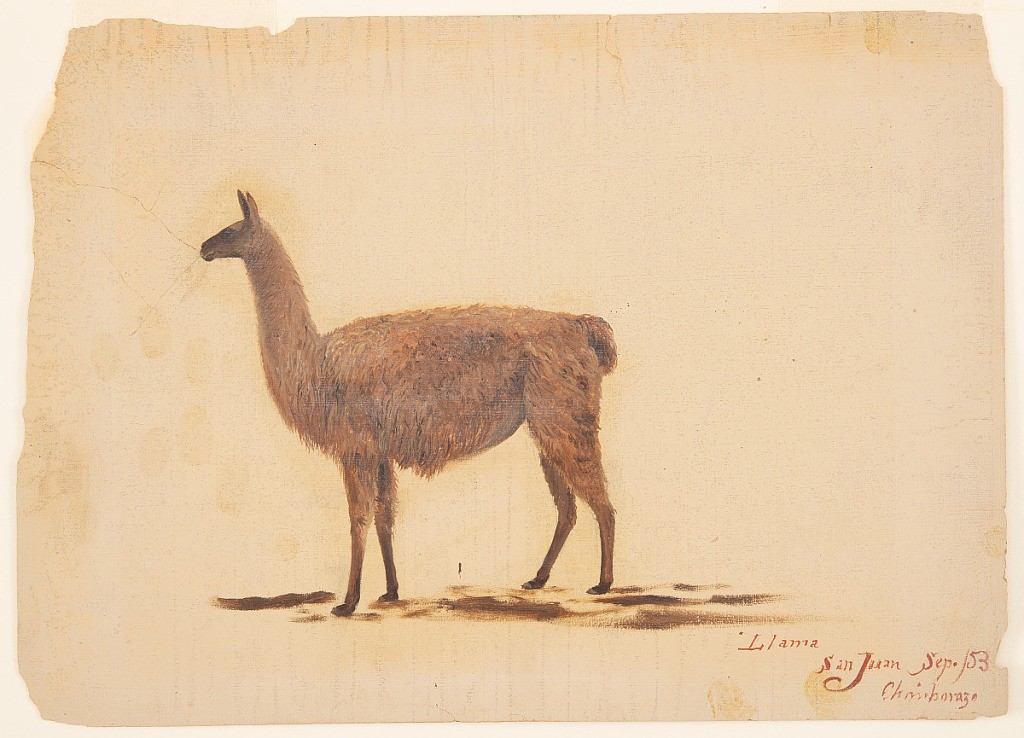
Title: Llama near Chimborazo, San Juan, Ecuador
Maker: Frederic Edwin Church, American, 1826–1900
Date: September 1853
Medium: Oil and graphite on brown wove paper
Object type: Drawing
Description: Figure sketch of a llama in the small town of San Juan, Ecuador. Cloaked in shaggy, light brown fur, the llama stands in almost perfect left profile while its shadow is minimally rendered below it.